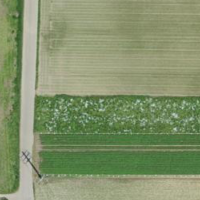
EUNIS habitat code: 52
Species observed at this site:
Corvus corone
Alauda arvensis
Turdus philomelos
Ardea alba
Linaria cannabina
Hirundo rustica
Emberiza citrinella
Pica pica
Fringilla coelebs
Buteo buteo
Picus viridis
Motacilla alba
Columba palumbus